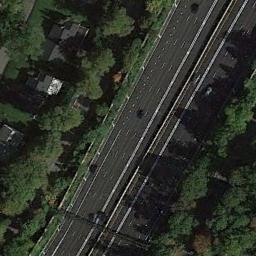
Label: freeway